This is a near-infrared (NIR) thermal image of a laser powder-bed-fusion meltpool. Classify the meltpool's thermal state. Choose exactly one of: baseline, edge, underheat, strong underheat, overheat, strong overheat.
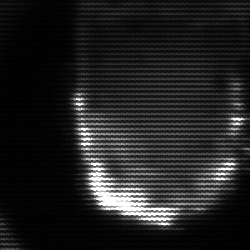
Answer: baseline